Field crop: tomato
Growth stage: 2
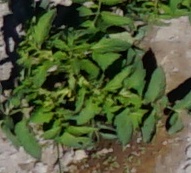
Species: tomato